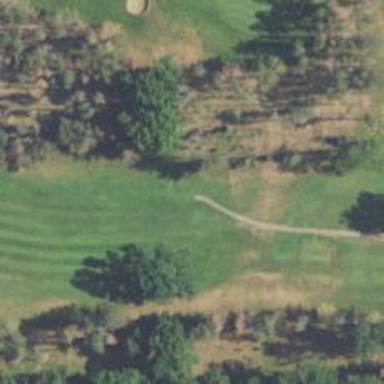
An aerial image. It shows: Service road used as golf cart path.